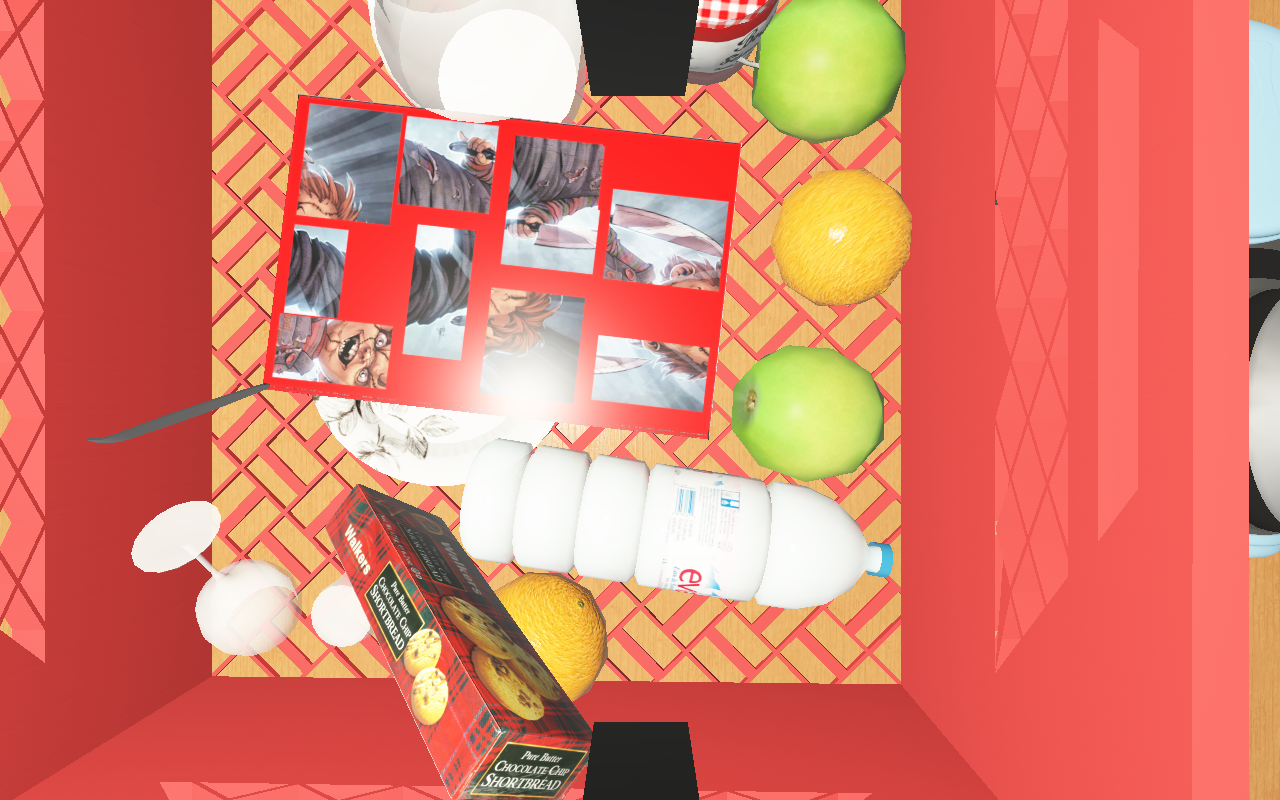
Objects in the scene:
carafe
water bottle
apple
apple
orange
orange
spoon
plate
wineglass
honey jar
jam jar
biscuit box